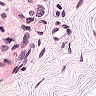
Metastatic tissue present: yes